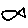
Label: fish